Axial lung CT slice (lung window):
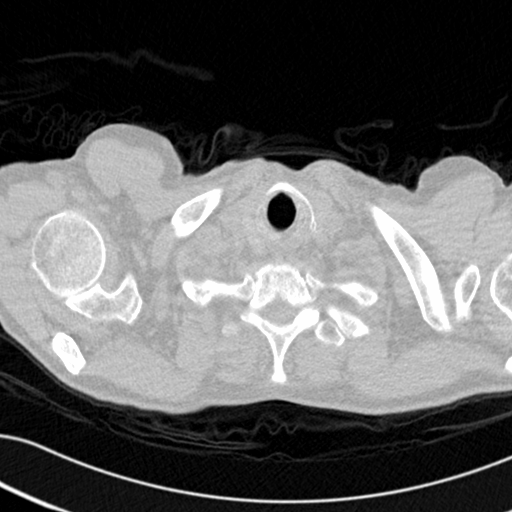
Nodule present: no